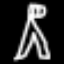
Label: The Eiffel Tower